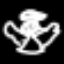
Label: angel